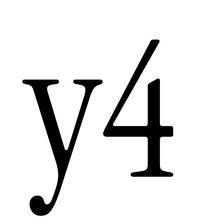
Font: InstrumentSerif-Regular